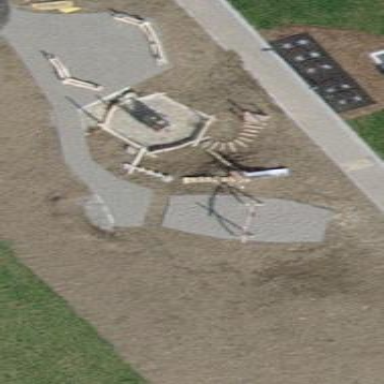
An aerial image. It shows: Playground area for leisure land.